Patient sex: M
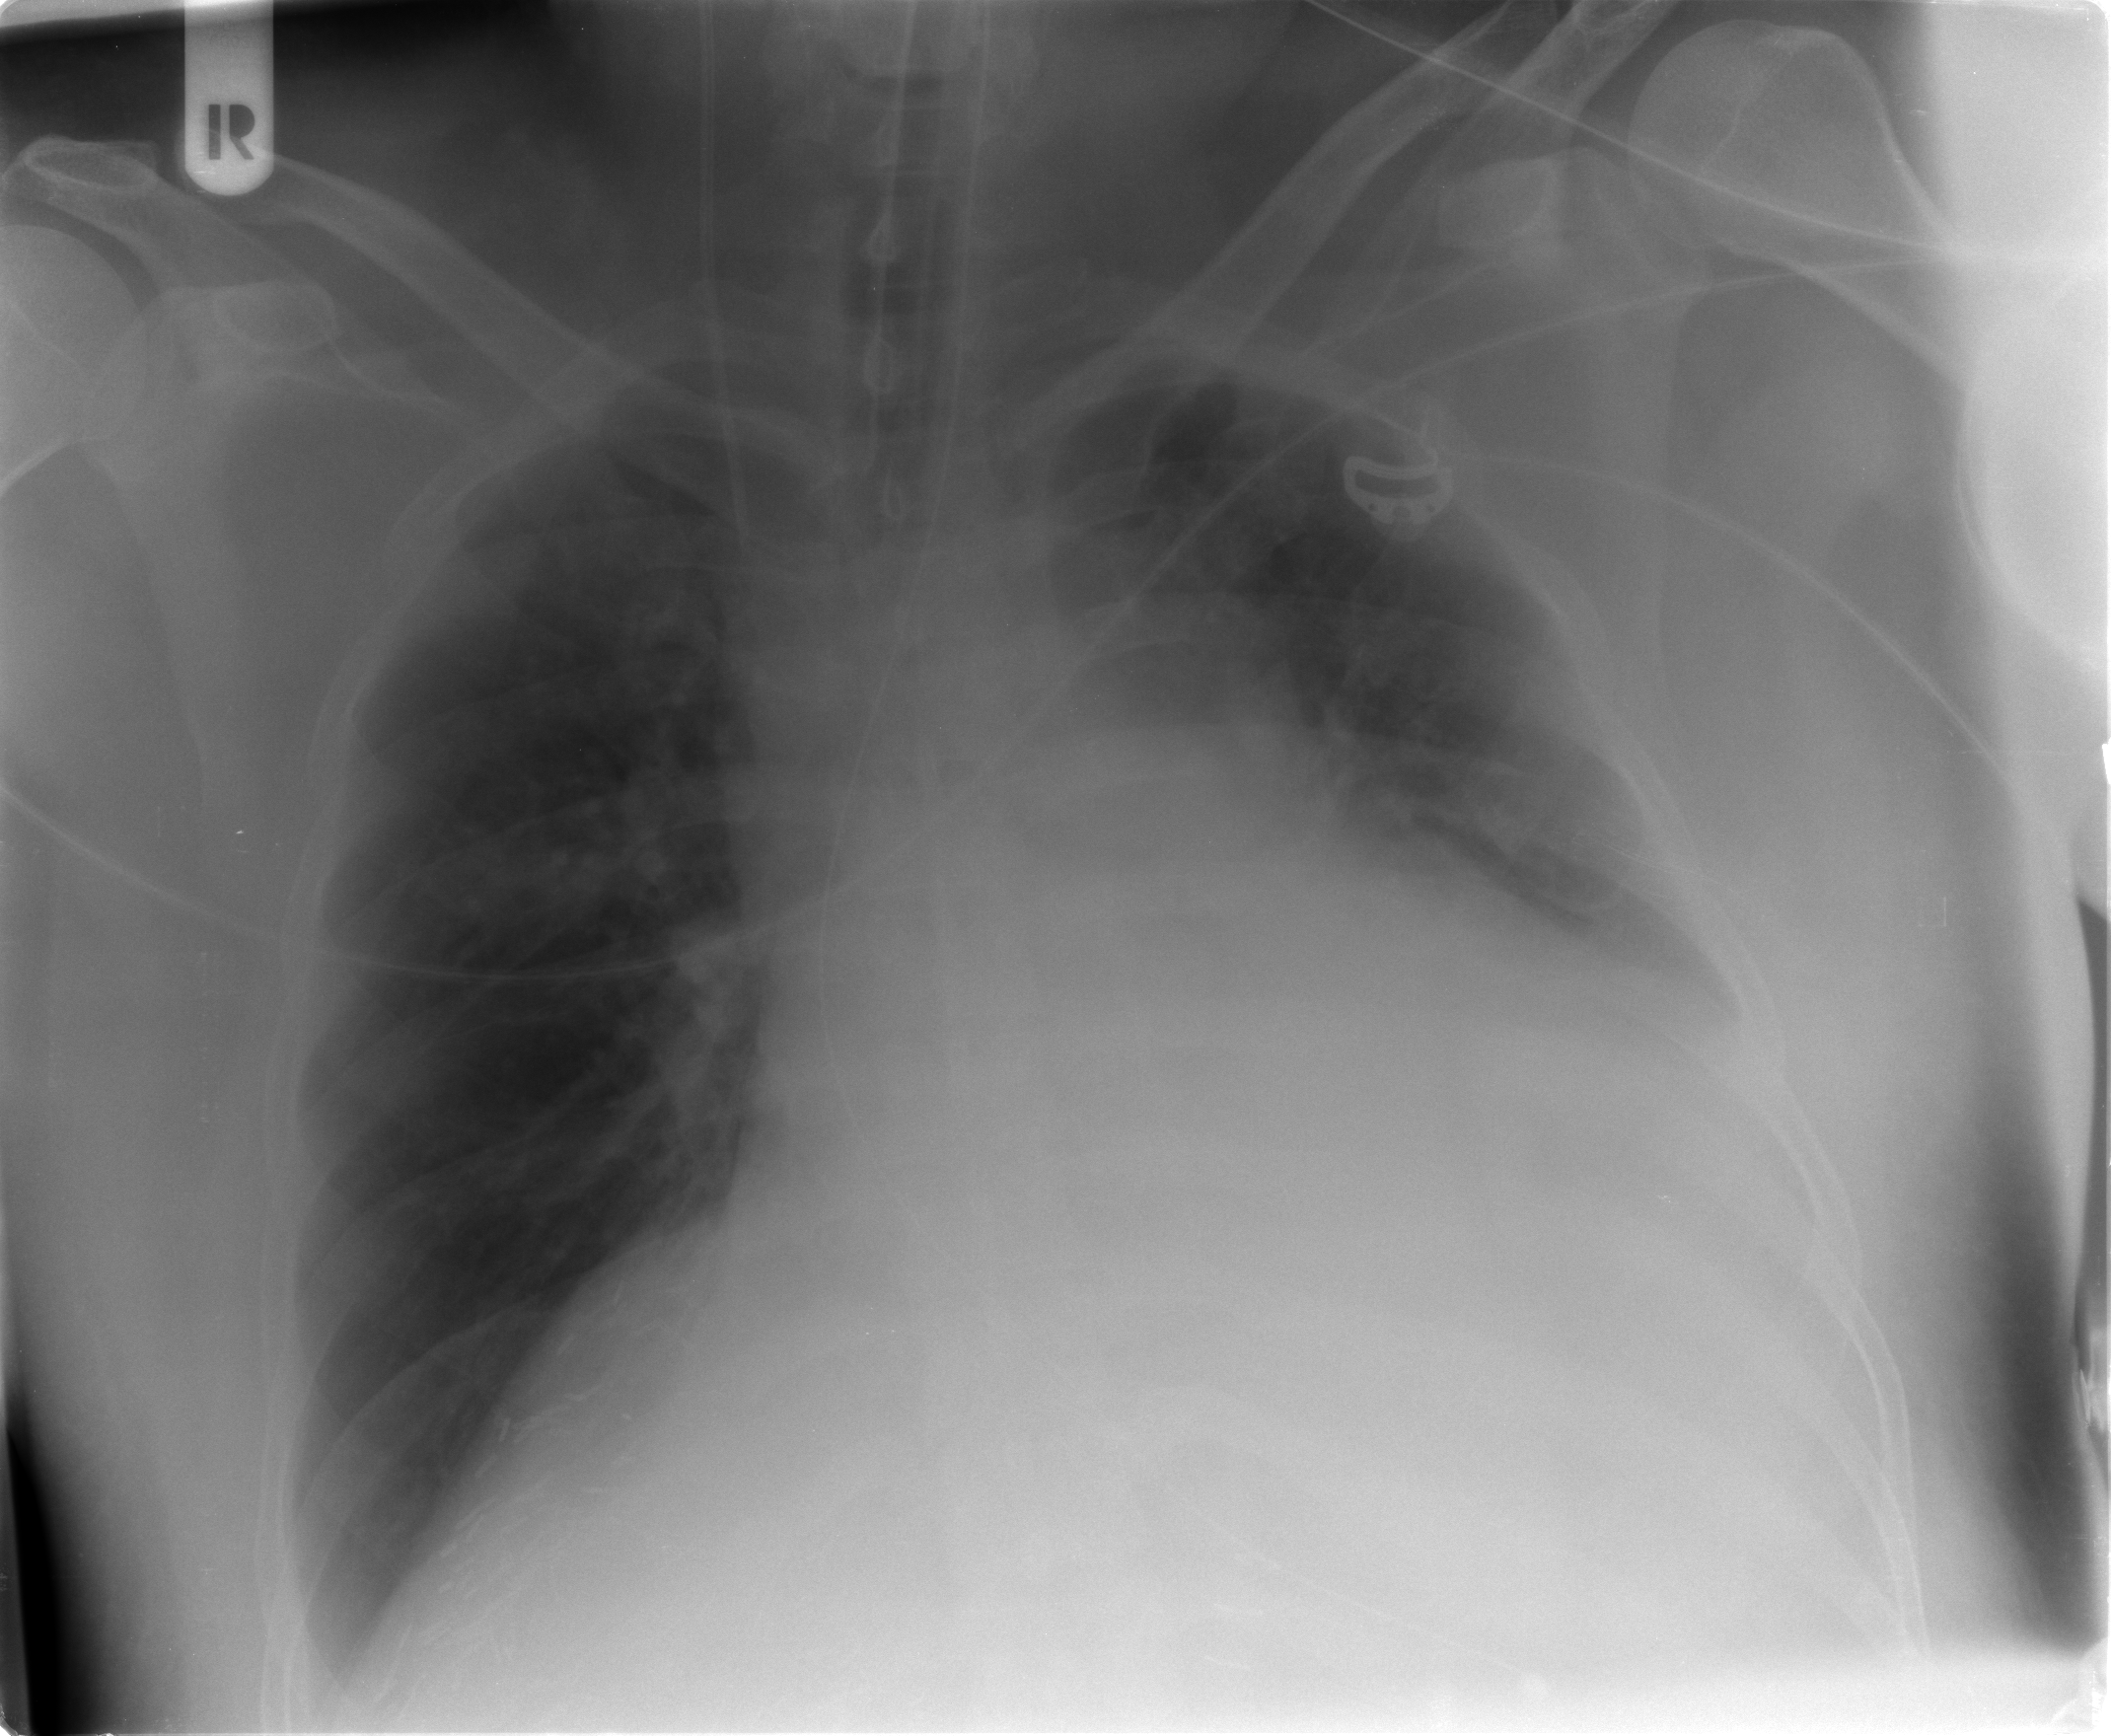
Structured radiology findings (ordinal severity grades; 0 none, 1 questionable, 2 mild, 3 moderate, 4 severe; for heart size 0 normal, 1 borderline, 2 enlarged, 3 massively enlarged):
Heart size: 2
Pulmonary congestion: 1
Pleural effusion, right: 0
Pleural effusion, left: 1
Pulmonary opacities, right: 0
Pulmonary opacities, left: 1
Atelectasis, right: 0
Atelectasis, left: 2